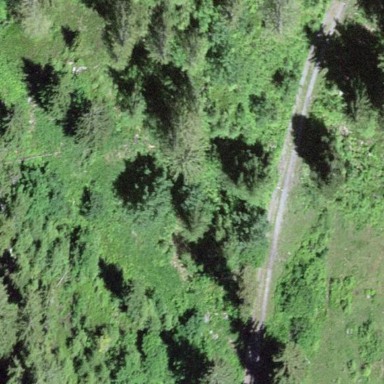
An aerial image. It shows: Forest area.